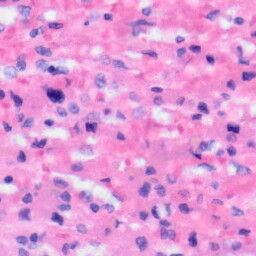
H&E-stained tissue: Liver